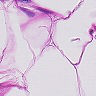
Metastatic tissue present: no